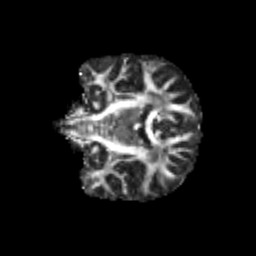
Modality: FA
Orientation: coronal
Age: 11
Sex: male
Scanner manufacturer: siemens
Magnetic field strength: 3 T
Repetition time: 3.8 s
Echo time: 0.07 s